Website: macys
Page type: store-pickup
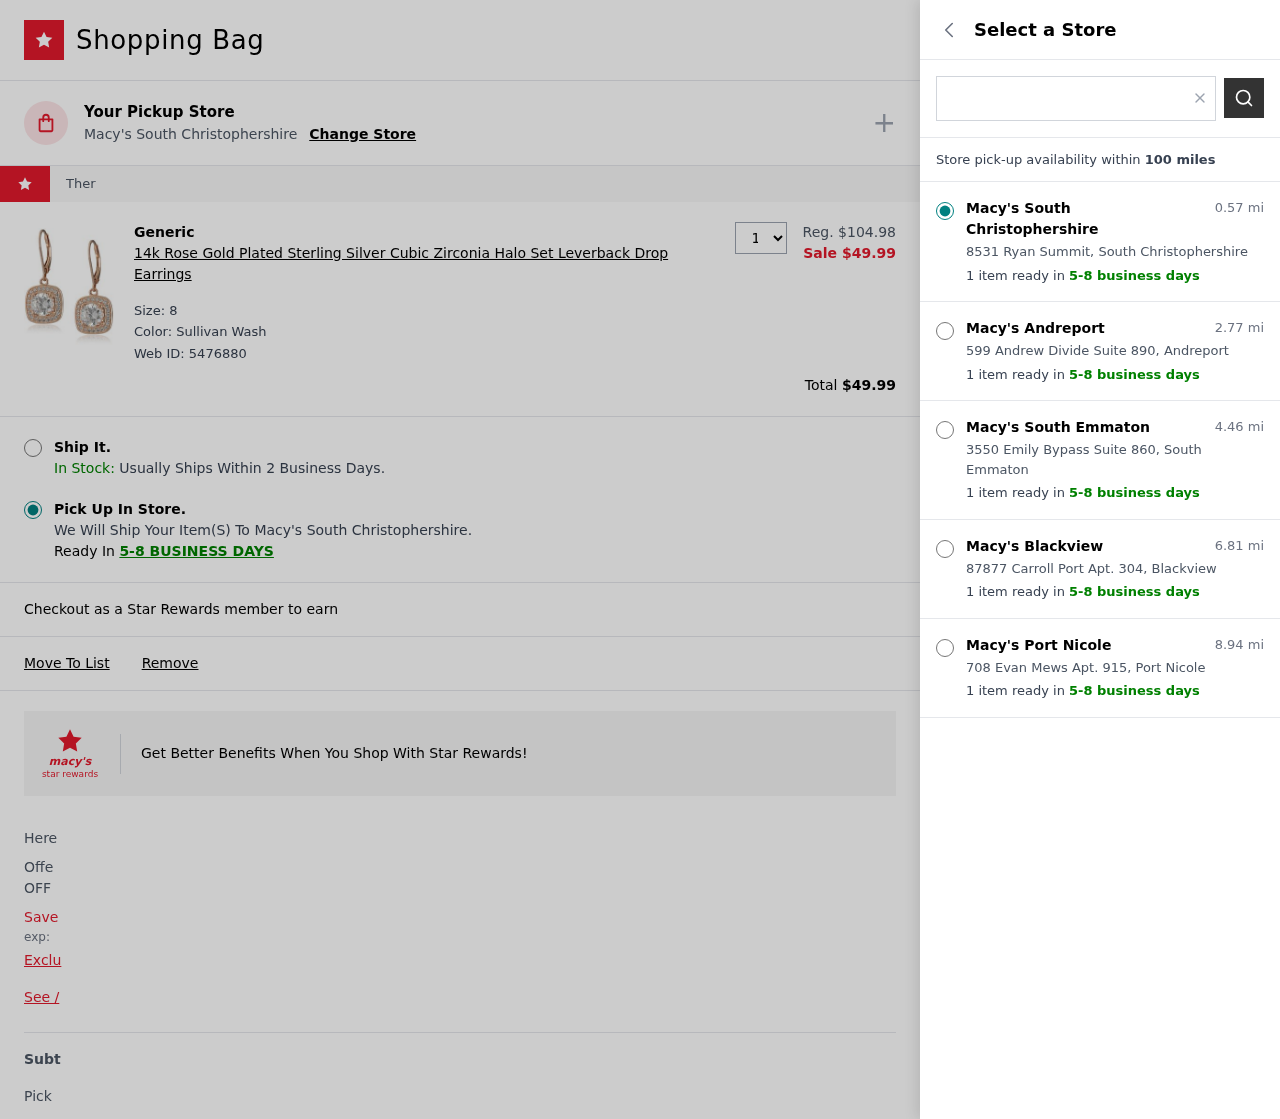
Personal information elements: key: PII_LOCATION1_CITY
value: South Christophershire
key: PII_LOCATION1_STREET
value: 8531 Ryan Summit
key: PII_LOCATION2_CITY
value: Andreport
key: PII_LOCATION2_STREET
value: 599 Andrew Divide Suite 890
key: PII_LOCATION3_CITY
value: South Emmaton
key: PII_LOCATION3_STREET
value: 3550 Emily Bypass Suite 860
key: PII_LOCATION4_CITY
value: Blackview
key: PII_LOCATION4_STREET
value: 87877 Carroll Port Apt. 304
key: PII_LOCATION5_CITY
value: Port Nicole
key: PII_LOCATION5_STREET
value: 708 Evan Mews Apt. 915
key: PII_POSTCODE
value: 09385
Product elements: key: PRODUCT1_BRAND
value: Generic
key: PRODUCT1_NAME
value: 14k Rose Gold Plated Sterling Silver Cubic Zirconia Halo Set Leverback Drop Earrings
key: PRODUCT1_PRICE
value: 49.99
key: PRODUCT1_QUANTITY
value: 1
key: PRODUCT1_ORIGINAL_PRICE
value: $104.98
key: PRODUCT1_WEB_ID
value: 5476880
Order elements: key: ORDER_TOTAL
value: $49.99
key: ORDER_DELIVERY_DATE
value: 5-8 business days
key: ORDER_DELIVERY_DATE
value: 5-8 BUSINESS DAYS
Search elements: key: SEARCH_LOCATION
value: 09385